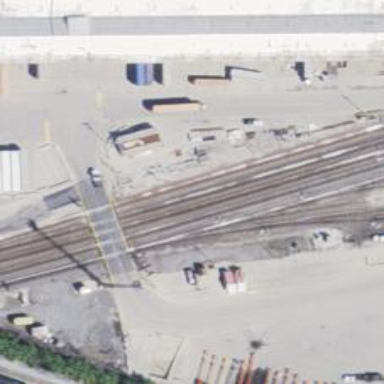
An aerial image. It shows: Railway yard in service.